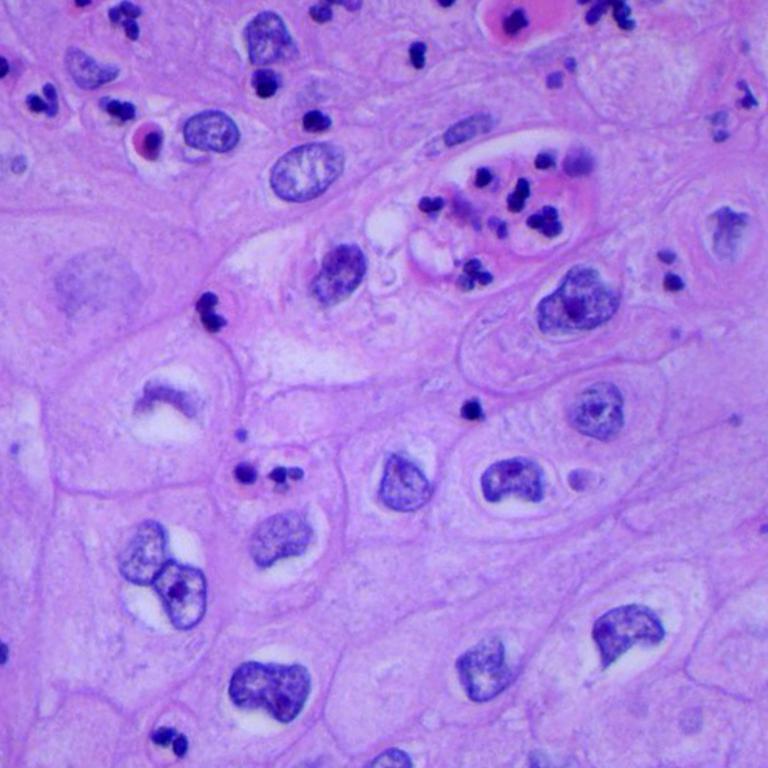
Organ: lung
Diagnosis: squamous carcinomas